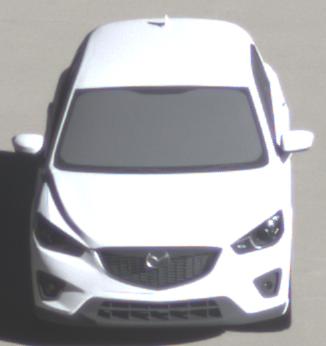
Make: Mazda
Model: CX-5 2.0 SKYACTIV-G 160
Detailed model: CX-5 (GH)
Model produced from: 2012/04
Model produced until: 2015/02
Doors: 5
Color: white
Road condition: dry road
Daytime: morning or afternoon
Contrast: high contrast